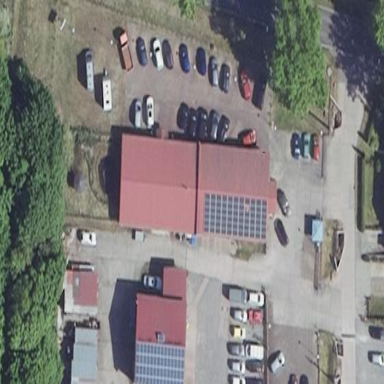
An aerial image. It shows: Commercial building housing car repair shop.